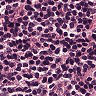
Metastatic tissue present: no